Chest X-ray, AP view. Patient: 71 years old, sex M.
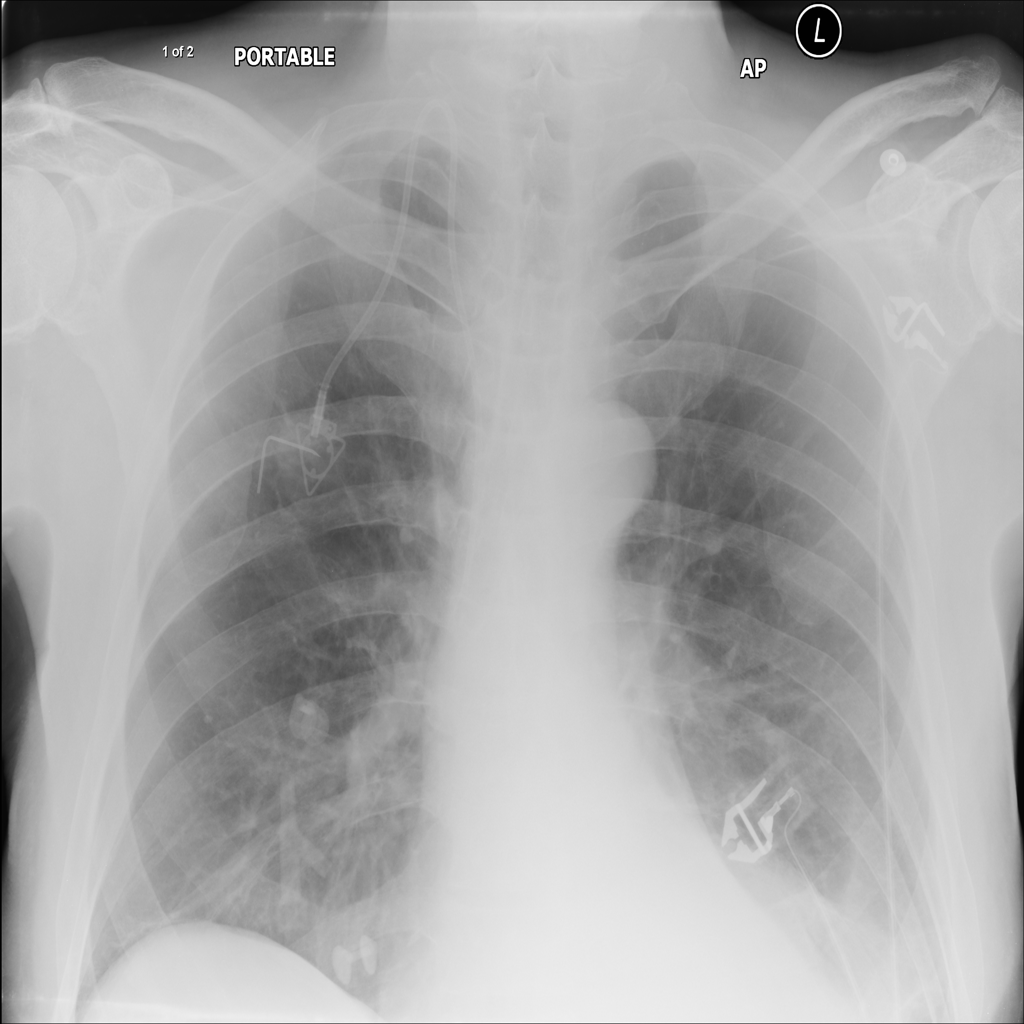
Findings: Effusion